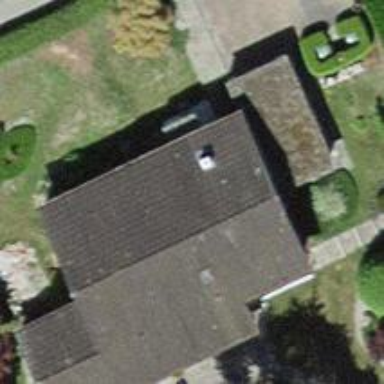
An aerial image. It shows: Residential house.